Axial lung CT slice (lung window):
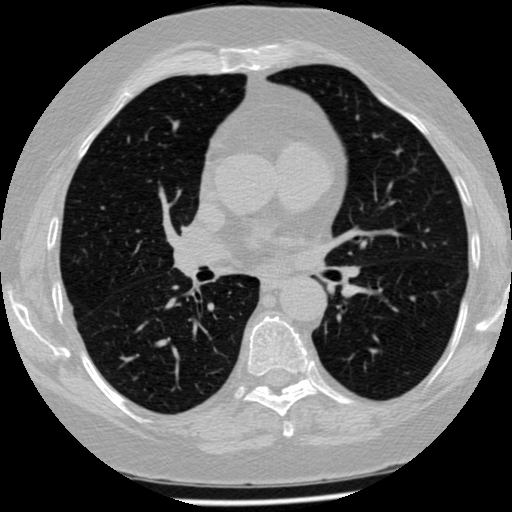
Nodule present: no